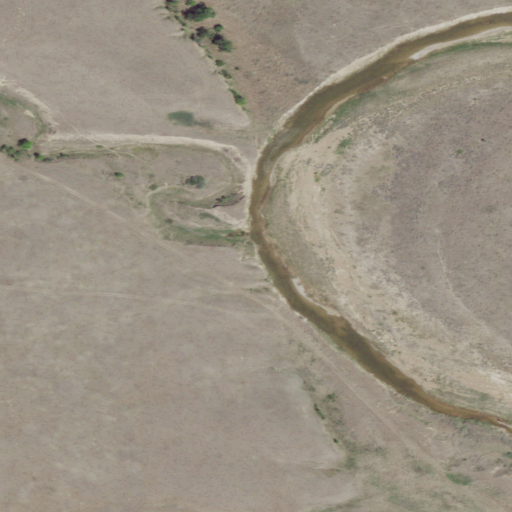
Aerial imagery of valley in Montana named Kraut Coulee containing grassland and shrub